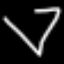
Label: diamond